Question: I have a Dynamics CRM 2013 plugin executing in the Sandbox.
This code has the following custom exception class:
'''
[Serializable]
public class PluginValidationException : Exception
{
public PluginValidationException()
{
}
protected PluginValidationException(SerializationInfo info, StreamingContext context)
: base(info, context)
{
}
public PluginValidationException(string message)
: base(message)
{
}
public PluginValidationException(string message, Exception inner)
: base(message, inner)
{
}
}
'''
When this exception is thrown in the plugin it results in a generic error window, with no details in the log file:

Looking at the CRM trace log shows the following:
I do not, based on some reading, believe this is a bug - rather it is because custom 'Exception' classes are not, inherently trusted as of .NET 4 (I'm using .NET 4.5.)
Does anyone know how to make a custom exception class that will work with the CRM Sandbox. I'm using a custom exception class because I catch errors and need to distinguish between an 'InvalidPluginExecutionException' an exception caused because the plug-in is incorrectly registered.
Here is the code in the plugin that catches the exceptions, with significant simplification for putting it on Stackoverflow:
'''
try
{
//TODO: Prevalidation Logic
ValidatePluginExecution(crmContext, logging, out keyName);
//TODO: Postvalidation Logic
}
catch (PluginValidationException ex)
{
//TODO: Specific logging for Plugin Validation Exception
throw new InvalidPluginExecutionException("Did Not Validate");
}
catch (InvalidPluginExecutionException ex)
{
logging.Write("InvalidPluginExectionException at Plugin Validation");
throw;
}
catch (Exception ex)
{
logging.Write("Unhandled Exeception During Plugin Validation Operation");
logging.Write(ex);
throw new InvalidPluginExecutionException("Error. Download Log and submit to the Help Desk.", ex);
}
'''
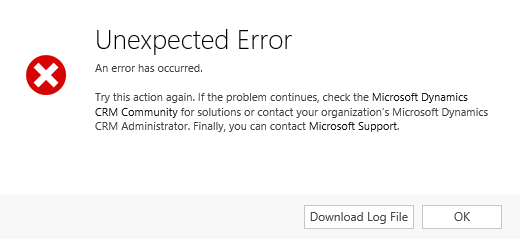
Answer: After some extra testing, this is what I was able to determine:
Apparently, you can access the Stack Trace for exceptions, only if explicitly done so. When throwing an exception from a sandboxed plugin, the stack trace of the exception is not actually being displayed as long as the exception is one that the CRM platform "knows about" (Not sure what it is doing, here but I'm guessing it is looking at the type of the exception, and handling different types in different ways). If the type is unknown, it results in CRM attempting to be serialize the exception which is not allowed in a because it uses reflection (why it has to be serialized, not sure).
Here is an example Plugin with some examples that worked, and some that didn't:
'''
public class TestPlugin: IPlugin
{
public void Execute(IServiceProvider serviceProvider)
{
try
{
OtherMethod();
}
catch (Exception ex)
{
var trace = (ITracingService)serviceProvider.GetService(typeof (ITracingService));
trace.Trace("Throwing Plugin");
// Doesn't work
throw new InvalidPluginExecutionException("Error ", ex);
}
}
// Works:
//public void Execute(IServiceProvider serviceProvider)
//{
//try
//{
//OtherMethod();
//}
//catch (Exception ex)
//{
//var trace = (ITracingService)serviceProvider.GetService(typeof(ITracingService));
//trace.Trace("Throwing Plugin");
//throw new InvalidPluginExecutionException("Error " + ex);
//}
//}
// Doesn't Work:
//public void Execute(IServiceProvider serviceProvider)
//{
// try
// {
// OtherMethod();
// }
// catch (Exception ex)
// {
// throw;
// }
//}
// Doesn't Work:
//public void Execute(IServiceProvider serviceProvider)
//{
// try
// {
// OtherMethod();
// }
// catch (Exception ex)
// {
// throw new InvalidPluginExecutionException("Error", ex);
// }
//}
public void OtherMethod()
{
throw new MyException();
}
}
public class MyException : Exception
{
}
'''
So to answer your question: I wrote an exception handler to be able to walk the inner exceptions and determine if it is valid to be thrown:
'''
/// <summary>
/// Exception Handler For Exceptions when executing in Sandbox Isolation Mode
/// </summary>
public class ExceptionHandler
{
/// <summary>
/// Determines whether the given exception can be thrown in sandbox mode.
/// Throws a Safe if it can't
/// </summary>
/// <param name="ex">The ex.</param>
/// <returns></returns>
/// <exception cref="InvalidPluginExecutionException"></exception>
/// <exception cref="Exception"></exception>
public static bool CanThrow(Exception ex)
{
var exceptionRootTypeIsValid = IsValidToBeThrown(ex);
var canThrow = exceptionRootTypeIsValid;
var innerException = ex.InnerException;
// While the Exception Types are still valid to be thrown, loop through all inner exceptions, checking for validity
while (canThrow && innerException != null)
{
if (IsValidToBeThrown(ex))
{
innerException = innerException.InnerException;
}
else
{
canThrow = false;
}
}
if (canThrow)
{
return true;
}
var exceptionMessage = ex.Message +
(ex.InnerException == null
? string.Empty
: " Inner Exception: " + ex.InnerException.ToStringWithCallStack());
// ReSharper disable once InvertIf - I like it better this way
if (exceptionRootTypeIsValid)
{
// Attempt to throw the exact Exception Type, with the
var ctor = ex.GetType().GetConstructor(new[] { typeof(string) });
if (ctor != null)
{
throw (Exception) ctor.Invoke(new object[] { exceptionMessage });
}
}
throw new Exception(exceptionMessage);
}
/// <summary>
/// Determines whether the specified ex is valid to be thrown.
/// Current best guess is that it is not
/// </summary>
/// <param name="ex">The ex.</param>
/// <returns></returns>
private static bool IsValidToBeThrown(Exception ex)
{
var assembly = ex.GetType().Assembly.FullName.ToLower();
return assembly.StartsWith("mscorlib,") || assembly.StartsWith("microsoft.xrm.sdk,");
}
}
'''
This can be called from your uppermost try catch in your plugin like so:
'''
catch (InvalidPluginExecutionException ex)
{
context.LogException(ex);
// This error is already being thrown from the plugin, just throw
if (context.PluginExecutionContext.IsolationMode == (int) IsolationMode.Sandbox)
{
if (Sandbox.ExceptionHandler.CanThrow(ex))
{
throw;
}
}
else
{
throw;
}
}
catch (Exception ex)
{
// Unexpected Exception occurred, log exception then wrap and throw new exception
context.LogException(ex);
ex = new InvalidPluginExecutionException(ex.Message, ex);
if (context.PluginExecutionContext.IsolationMode == (int)IsolationMode.Sandbox)
{
if (Sandbox.ExceptionHandler.CanThrow(ex))
{
// ReSharper disable once PossibleIntendedRethrow - Wrap the exception in an InvalidPluginExecutionException
throw ex;
}
}
else
{
// ReSharper disable once PossibleIntendedRethrow - Wrap the exception in an InvalidPluginExecutionException
throw ex;
}
}
'''
I believe this is an actual error, and I have opened up support ticket with Microsoft, we shall see if they agree...
I created a ticket with Microsoft: (not sure what these numbers mean, but they were in the subject and hopefully will be beneficial for someone in the future: REG:115122213520585 SRXCAP:1318824373ID). They did confirm that Custom Exceptions were not supported in CRM for Sandboxed Plugins.
Please up-vote this <URL> to have Microsoft fix this or at least handle it better!